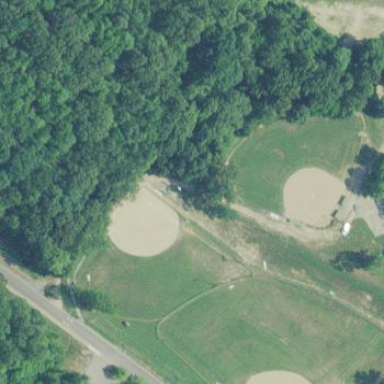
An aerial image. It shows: Grass baseball pitch for leisure and sport.